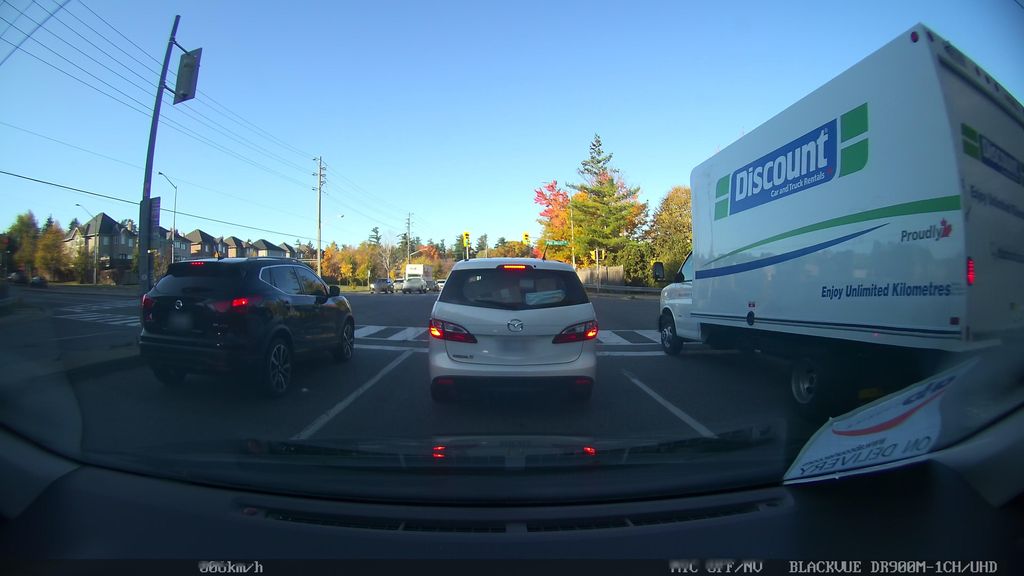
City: toronto